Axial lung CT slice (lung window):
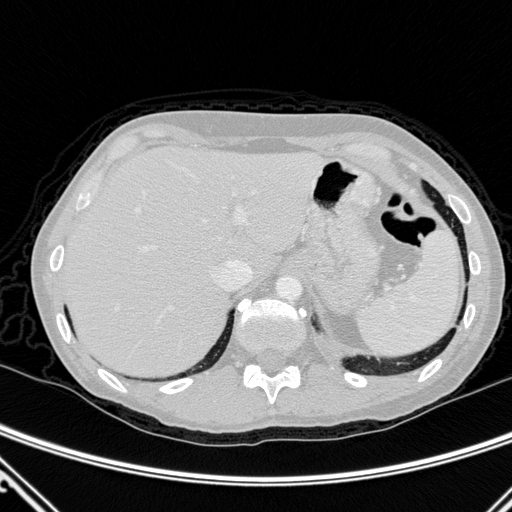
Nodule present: no